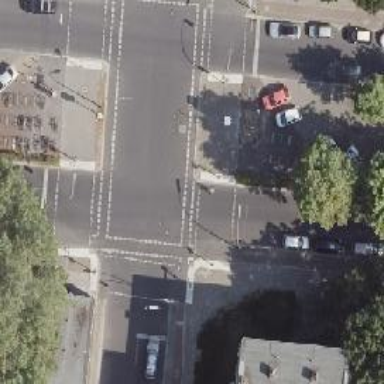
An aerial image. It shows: Footway crossing with traffic signals and island.